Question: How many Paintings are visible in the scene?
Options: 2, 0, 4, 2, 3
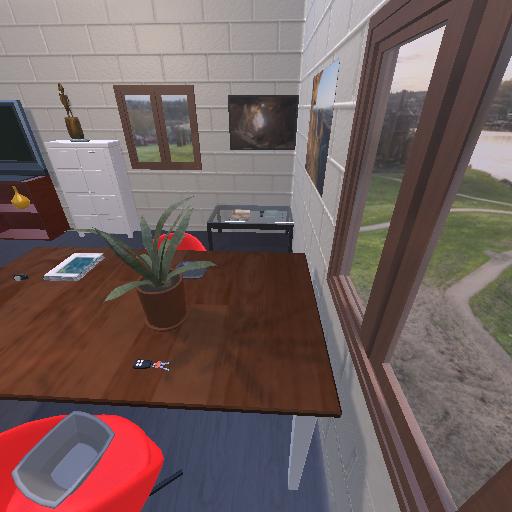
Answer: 2